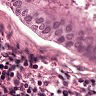
Metastatic tissue present: yes